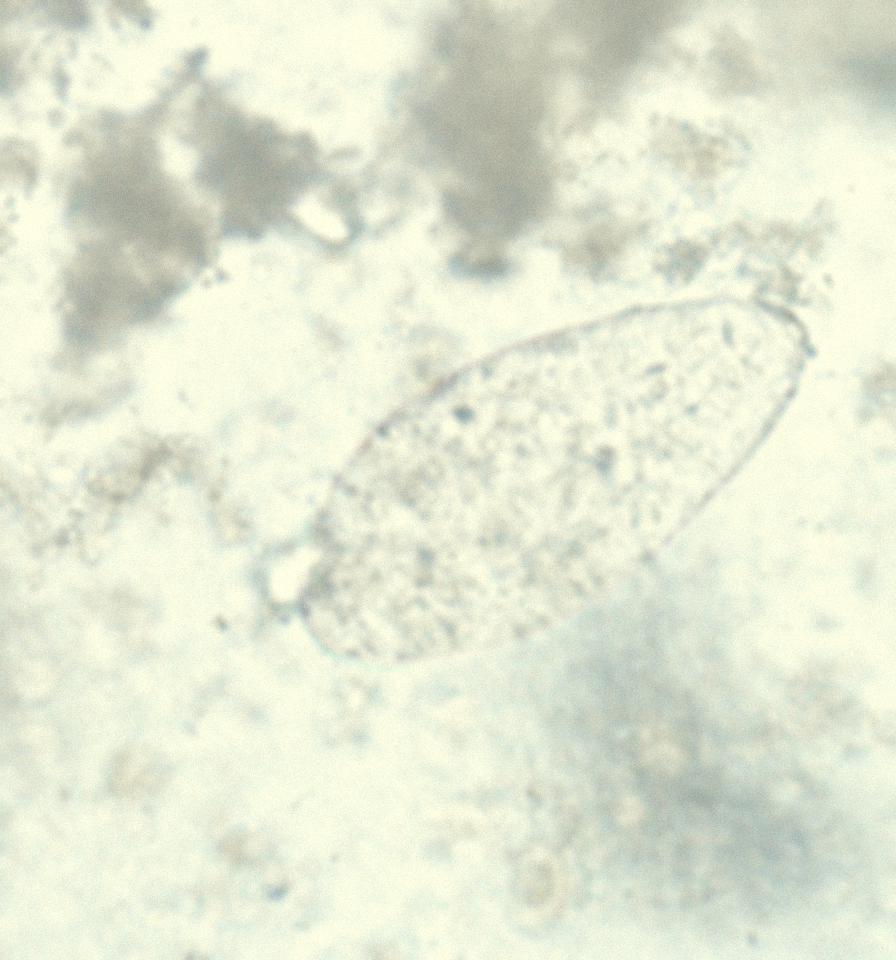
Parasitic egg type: Fasciolopsis buski